Question:
I was looking for advise on how to enable the above image to work in jquery.
I have the two numbers of either side:
'''
<span id="startAge">21</span>
<span id="endAge">99</span>
'''
I can split the image up so the bar and the icons are separate.
Questions:
- - -
Any other advise would be great - just need a hand to get started on this one.
Thanks
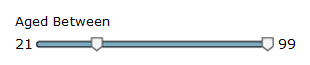
Answer: check out the <URL> like Zoltan mentioned. you can get the functionality you need through css and getting used to the slider api calls.